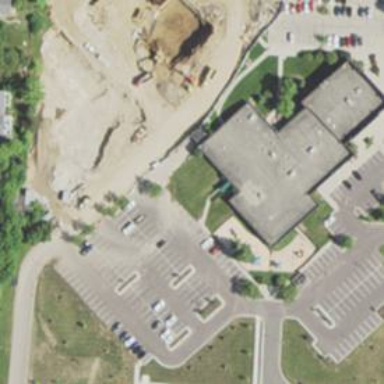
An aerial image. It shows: Kindergarten.